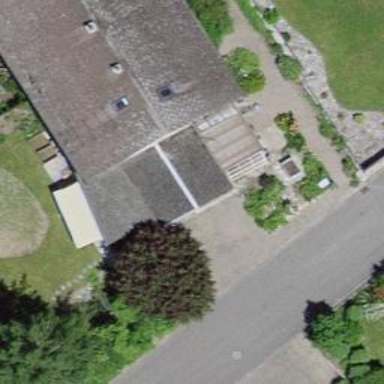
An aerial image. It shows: Flat-roofed garage.